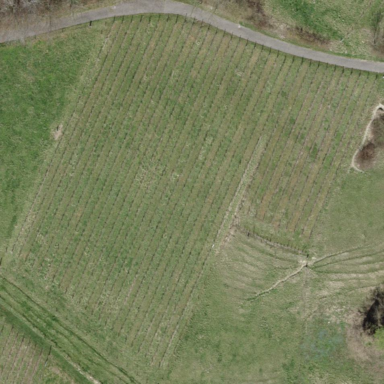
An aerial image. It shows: Vineyard.